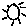
Label: sun